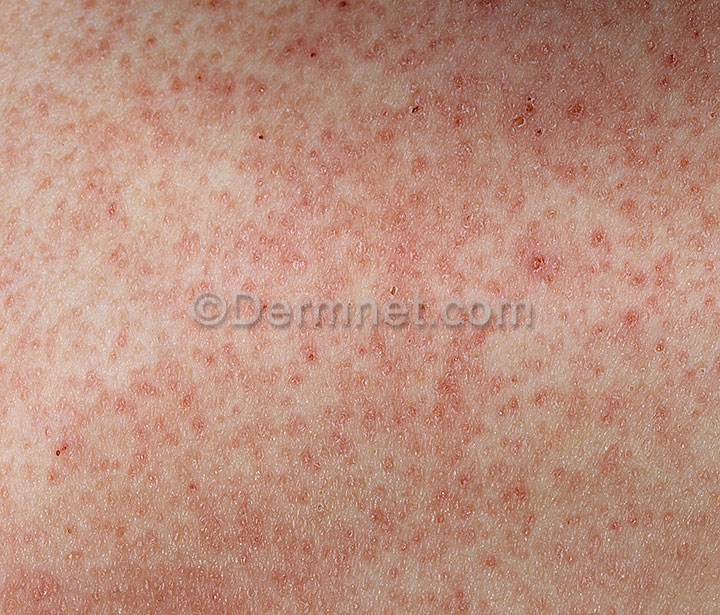
Disease: Atopic Dermatitis Photos